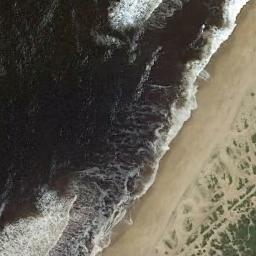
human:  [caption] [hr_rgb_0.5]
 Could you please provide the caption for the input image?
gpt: There was a lot of spray near the beach .

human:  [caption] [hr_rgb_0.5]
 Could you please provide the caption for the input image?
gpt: The black sea and golden sand by the beach .

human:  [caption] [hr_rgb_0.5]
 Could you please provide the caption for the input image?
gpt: The beach is made up of dark green seawater and a coast with sparse plants .

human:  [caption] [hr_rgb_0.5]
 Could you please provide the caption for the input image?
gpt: The beach with khaki sand and some green plants on the beach .

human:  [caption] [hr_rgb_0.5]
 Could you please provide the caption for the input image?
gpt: A lot of grass on the beach .